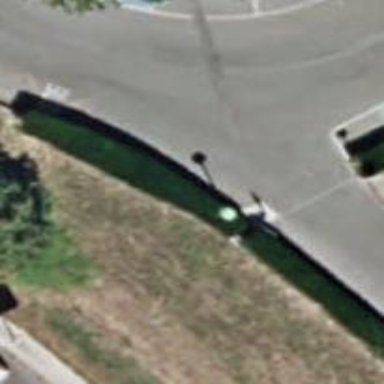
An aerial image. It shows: Hedge barrier.